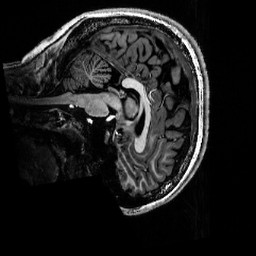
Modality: T1w
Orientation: sagittal
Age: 20
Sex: female
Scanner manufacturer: siemens
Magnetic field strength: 6.98 T
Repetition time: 6 s
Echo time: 0.00299 s